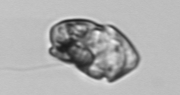
Label: Proterythropsis